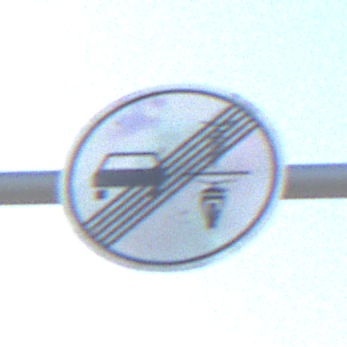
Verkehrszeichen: EndeVerbotUeberholenEinspurigeFahrzeuge
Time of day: SunriseSunset
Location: Outdoor (Urban)
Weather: Clear
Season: NotSpecified
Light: Natural